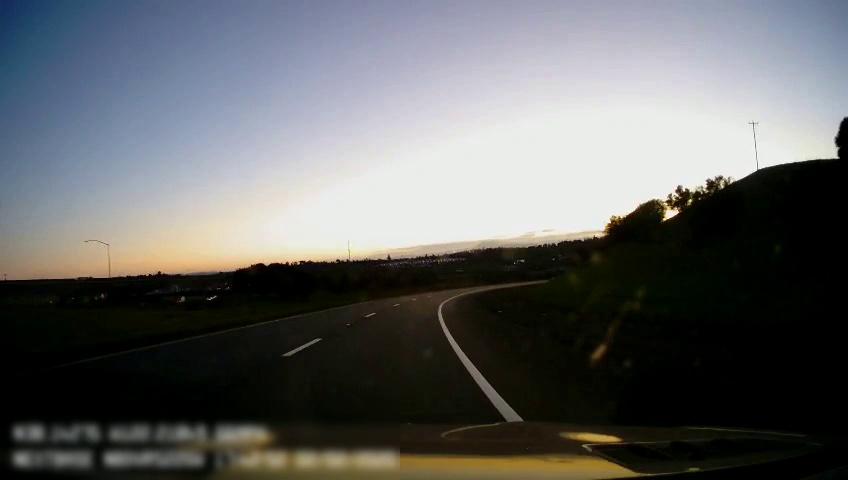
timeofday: Dusk/Dawn/Twilight
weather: Sunny
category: Drivable Space
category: Lanes | Alternate Lane
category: Lanes | Alternate Lane
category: Lanes | Alternate Lane